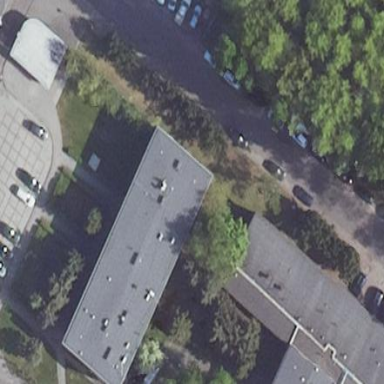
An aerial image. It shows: Office building.